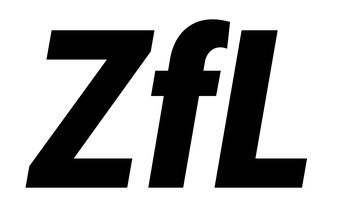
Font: Roboto-Italic_Condensed_Black_Italic